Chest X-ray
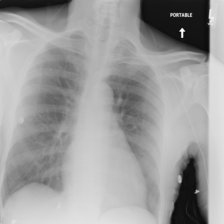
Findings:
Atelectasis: negative
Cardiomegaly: negative
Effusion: negative
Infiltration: negative
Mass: negative
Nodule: negative
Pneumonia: negative
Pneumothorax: negative
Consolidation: negative
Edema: negative
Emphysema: negative
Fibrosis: negative
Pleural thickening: negative
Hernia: negative